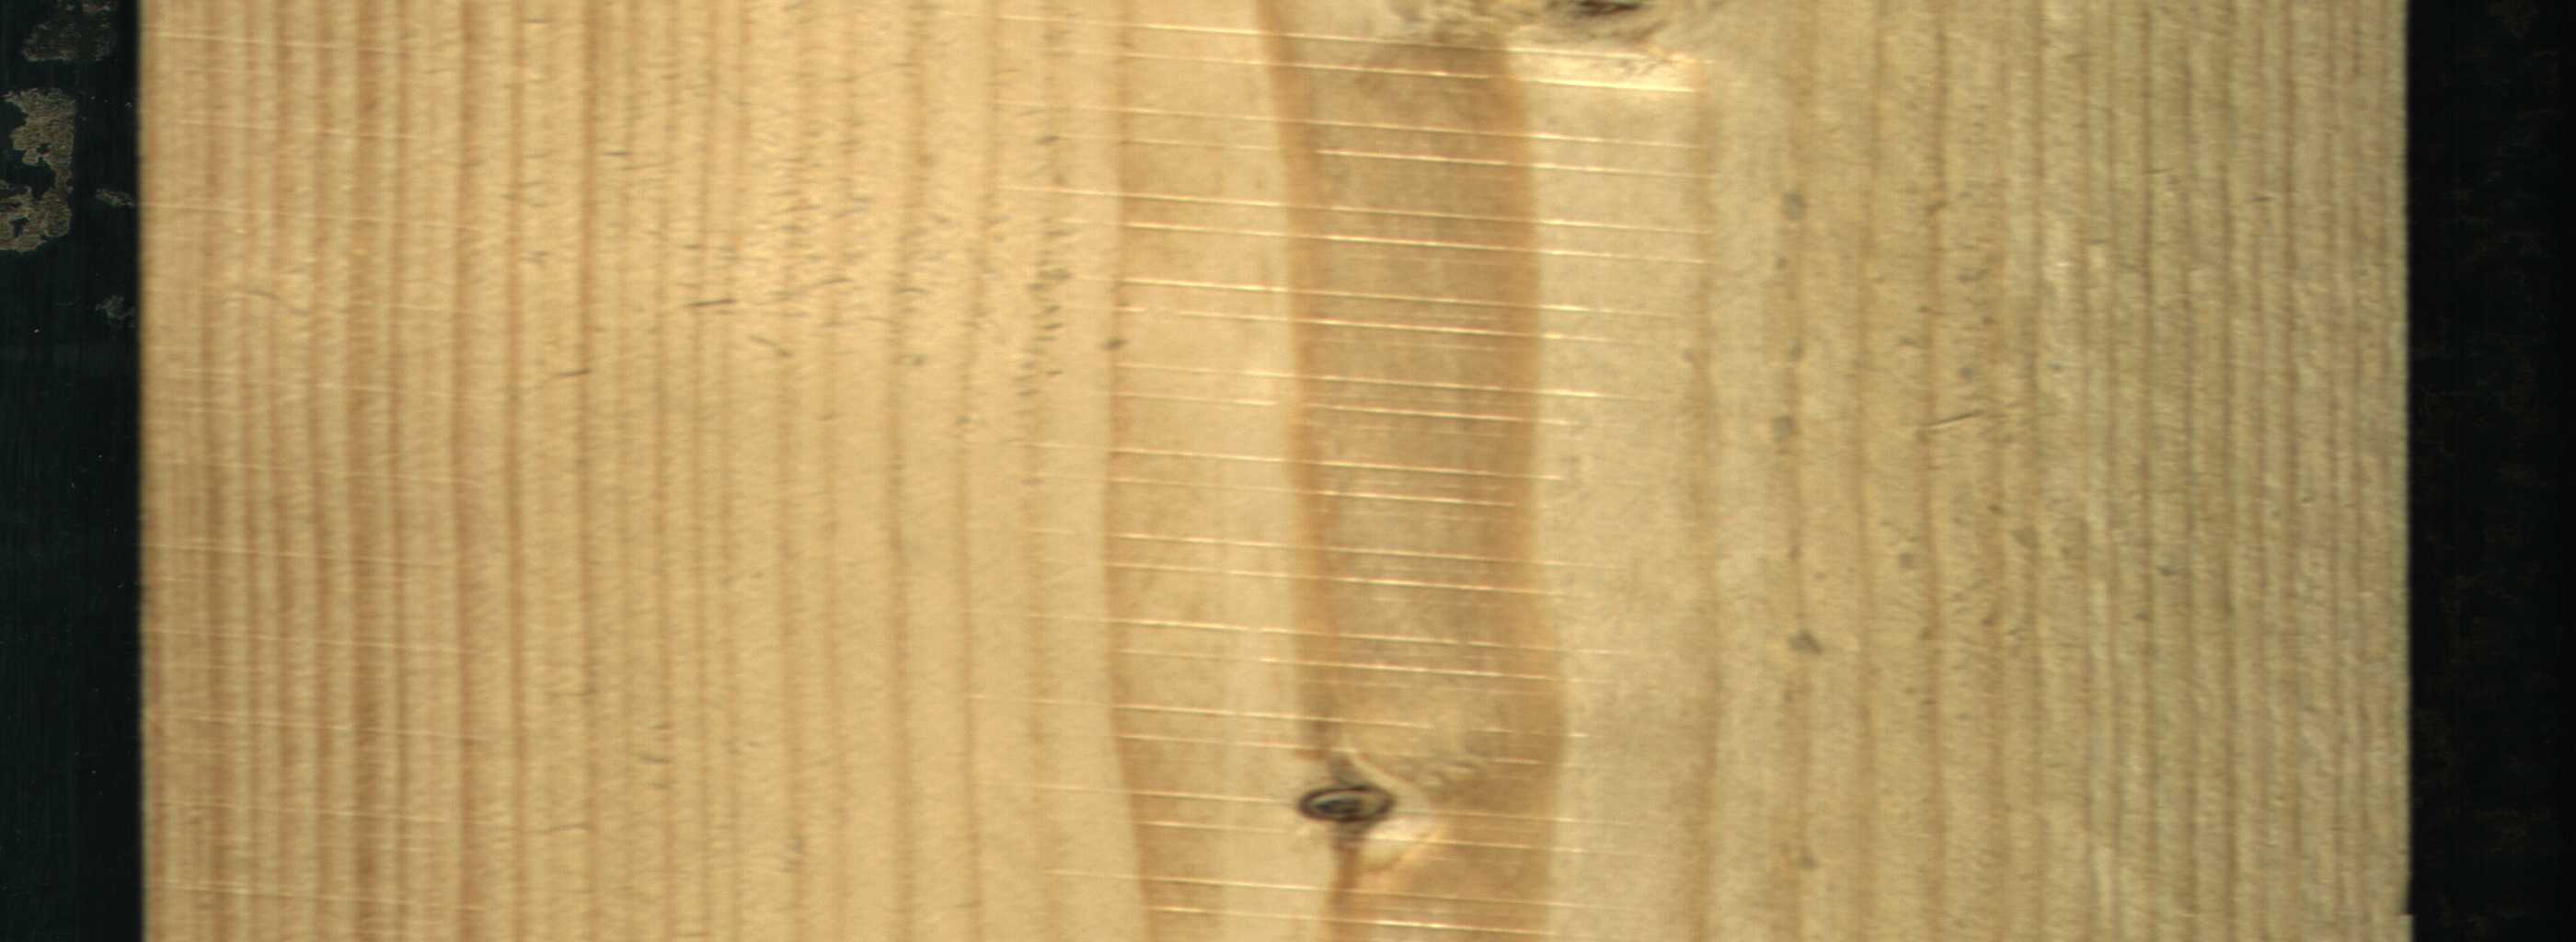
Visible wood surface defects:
Dead_Knot
Live_Knot